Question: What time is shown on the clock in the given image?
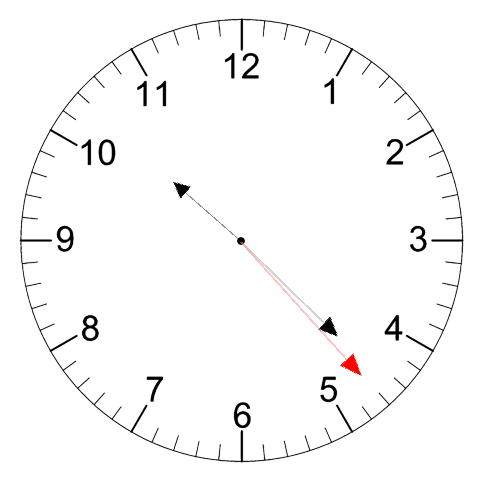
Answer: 10:22:23